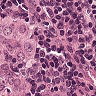
Metastatic tissue present: yes